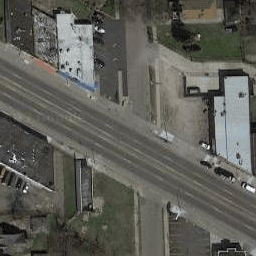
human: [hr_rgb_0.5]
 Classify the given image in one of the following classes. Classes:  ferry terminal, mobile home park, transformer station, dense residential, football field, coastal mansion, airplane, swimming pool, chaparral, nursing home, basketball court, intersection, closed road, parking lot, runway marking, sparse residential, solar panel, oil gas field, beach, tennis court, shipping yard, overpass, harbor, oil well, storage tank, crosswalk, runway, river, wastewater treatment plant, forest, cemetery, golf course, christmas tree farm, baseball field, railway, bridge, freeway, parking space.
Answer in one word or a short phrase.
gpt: intersection